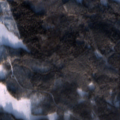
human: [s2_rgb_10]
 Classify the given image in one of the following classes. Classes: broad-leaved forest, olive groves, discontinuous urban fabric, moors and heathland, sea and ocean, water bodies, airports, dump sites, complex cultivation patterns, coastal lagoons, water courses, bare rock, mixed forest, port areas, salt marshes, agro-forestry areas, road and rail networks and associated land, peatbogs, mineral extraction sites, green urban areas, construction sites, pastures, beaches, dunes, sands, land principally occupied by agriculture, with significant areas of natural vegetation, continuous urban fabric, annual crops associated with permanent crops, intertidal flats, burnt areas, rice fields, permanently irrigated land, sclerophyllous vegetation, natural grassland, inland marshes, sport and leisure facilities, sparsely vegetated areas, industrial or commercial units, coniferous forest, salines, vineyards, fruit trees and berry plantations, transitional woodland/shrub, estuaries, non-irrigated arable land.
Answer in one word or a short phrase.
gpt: broad-leaved forest, coniferous forest, mixed forest, peatbogs